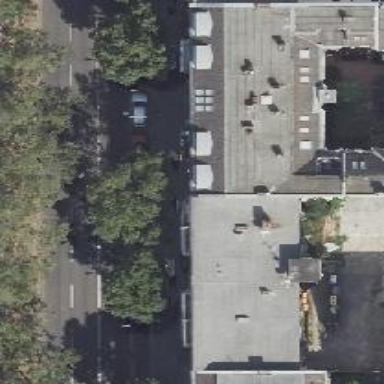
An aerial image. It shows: Clothing store.